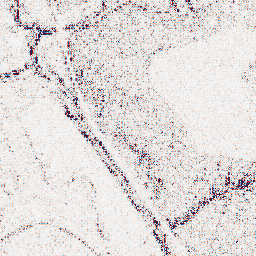
Category: wavelet
Decomposition family: wavelet_reverse_biorthogonal
Decomposition parameters: wavelet: rbio2.4
level: 1
Upsampling method: quintic
Upsampling parameters: scale: 2
Upsampling scale: 2